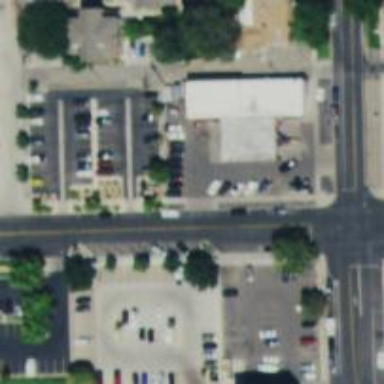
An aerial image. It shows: Parking space.